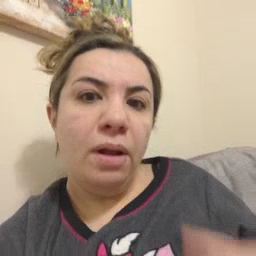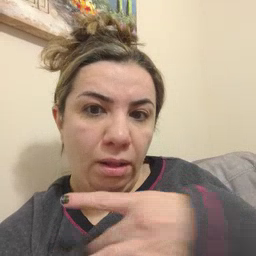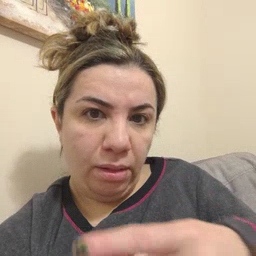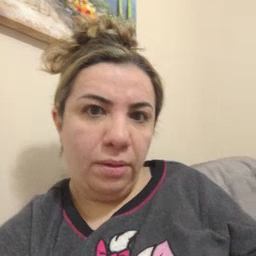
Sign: like